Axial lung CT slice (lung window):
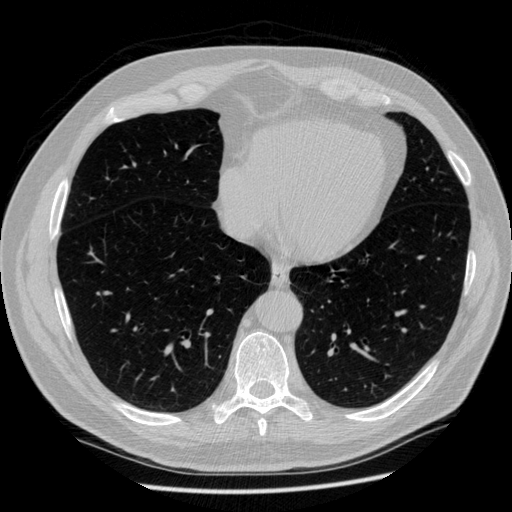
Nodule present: no